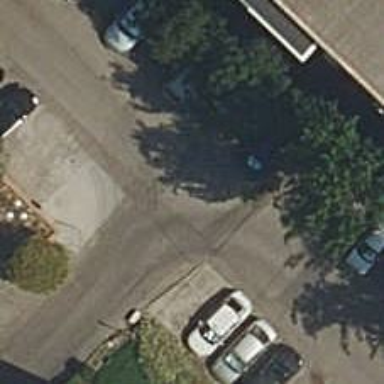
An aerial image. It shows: Asphalt service road.